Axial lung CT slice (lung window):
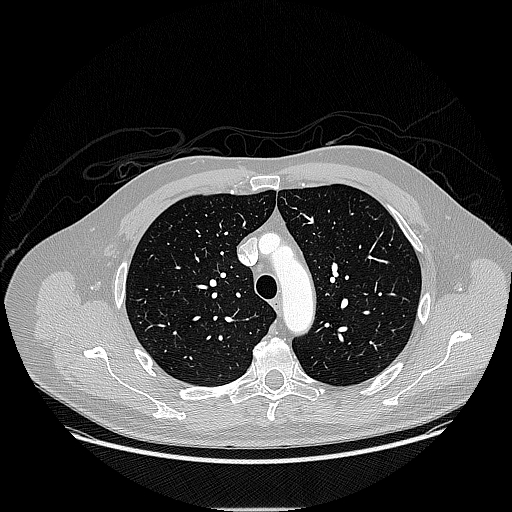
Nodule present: no